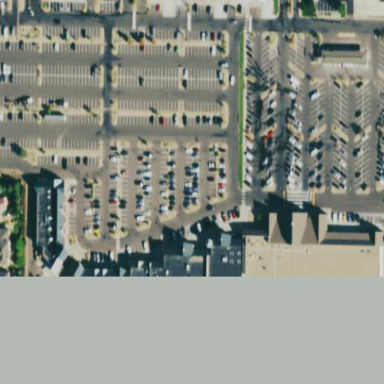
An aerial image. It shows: Retail area.